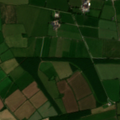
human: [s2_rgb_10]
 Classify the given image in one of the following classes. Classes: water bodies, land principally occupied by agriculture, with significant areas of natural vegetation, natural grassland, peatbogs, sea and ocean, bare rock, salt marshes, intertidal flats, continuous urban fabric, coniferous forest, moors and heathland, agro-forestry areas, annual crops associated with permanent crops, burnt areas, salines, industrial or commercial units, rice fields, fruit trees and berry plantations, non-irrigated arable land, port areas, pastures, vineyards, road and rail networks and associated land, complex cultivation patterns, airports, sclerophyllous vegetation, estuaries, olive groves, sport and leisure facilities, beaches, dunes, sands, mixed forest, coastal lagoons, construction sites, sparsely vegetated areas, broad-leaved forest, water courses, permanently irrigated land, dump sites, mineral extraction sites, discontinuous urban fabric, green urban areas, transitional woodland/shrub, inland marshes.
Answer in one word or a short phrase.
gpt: pastures